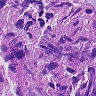
Metastatic tissue present: yes